Question: '''
<Window
xmlns="http://schemas.microsoft.com/winfx/2006/xaml/presentation"
xmlns:x="http://schemas.microsoft.com/winfx/2006/xaml"
xmlns:d="http://schemas.microsoft.com/expression/blend/2008" xmlns:mc="http://schemas.openxmlformats.org/markup-compatibility/2006" mc:Ignorable="d"
x:Class="Trainning.biding"
x:Name="Window"
Title="biding"
Width="640" Height="480">
<Window.Resources>
<Style x:Key="ListBoxItemStyle1" TargetType="{x:Type ListBoxItem}">
<Setter Property="Background" Value="Transparent"/>
<Setter Property="HorizontalContentAlignment" Value="{Binding HorizontalContentAlignment, RelativeSource={RelativeSource AncestorType={x:Type ItemsControl}}}"/>
<Setter Property="VerticalContentAlignment" Value="{Binding VerticalContentAlignment, RelativeSource={RelativeSource AncestorType={x:Type ItemsControl}}}"/>
<Setter Property="Padding" Value="2,0,0,0"/>
</Style>
</Window.Resources>
<Grid Margin="8,8,0,8" DataContext="{Binding Source={StaticResource kirupaZuneDataSampleDataSource}}">
<ComboBox x:Name="comboBox" Height="48" Margin="99,83,0,0" VerticalAlignment="Top" SelectedIndex="0" HorizontalAlignment="Left" Width="96">
<ComboBoxItem Content="#FF13428D"/>
<ComboBoxItem Content="#00FFFFFF" Background="#00166A13"/>
<ComboBoxItem Content="#FF890E6F" Background="#0005116E"/>
<ComboBoxItem Content="#0005116E" Background="#0009683A"/>
<ComboBoxItem Content="##0009683A"/>
</ComboBox>
<TextBox Margin="99,145,297,0" TextWrapping="Wrap" Text="{Binding SelectedItem, ElementName=comboBox}" Height="41" VerticalAlignment="Top"/>
</Grid>
'''
it's output will be like the below figure

but exactly i need to bind the string "#FF13428D" into textbox.
what should i do for that...please help me..
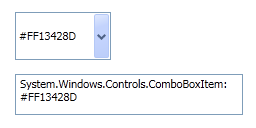
Answer: Use
'''
Text="{Binding SelectedItem.Content, ElementName=comboBox}"
'''
to access the content of the selected combobox item.